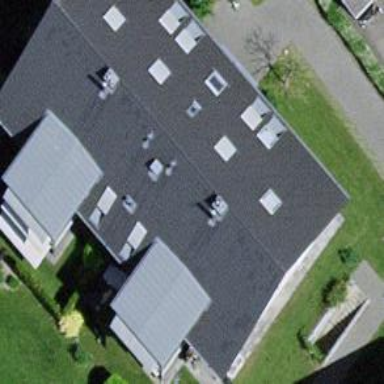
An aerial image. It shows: Gabled roof adorns the apartments building.